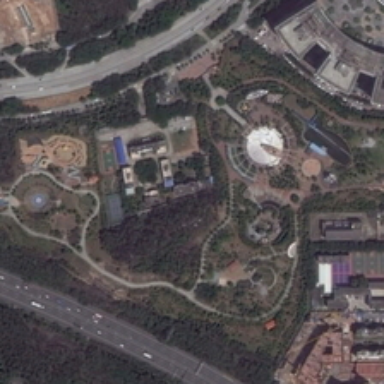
A park with many green trees and several buildings is between two roads .